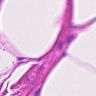
Metastatic tissue present: no